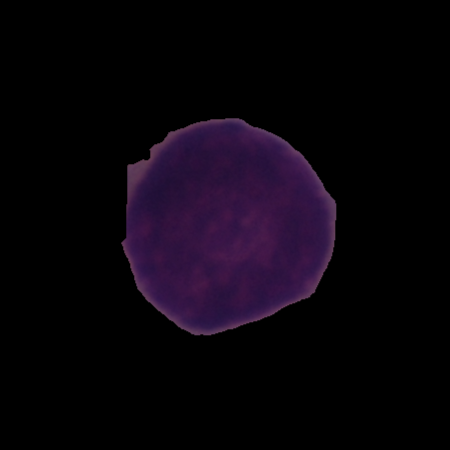
Label: healthy